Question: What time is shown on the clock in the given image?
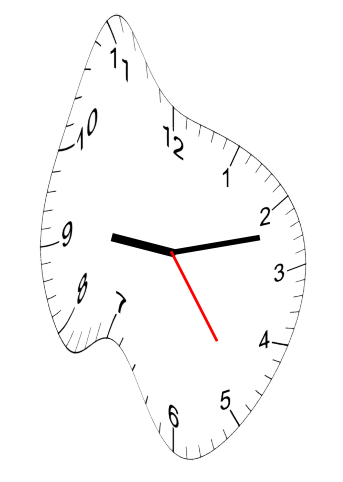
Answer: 09:12:24